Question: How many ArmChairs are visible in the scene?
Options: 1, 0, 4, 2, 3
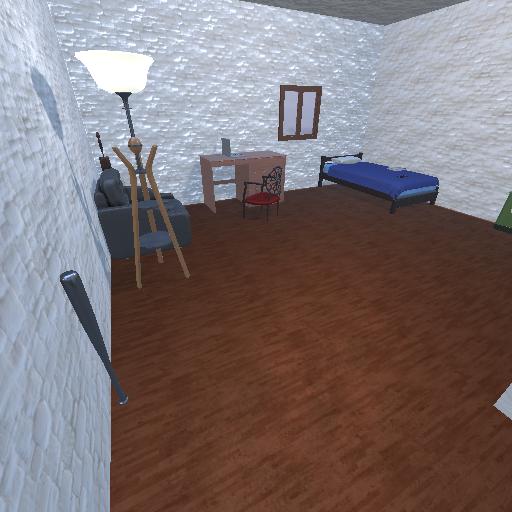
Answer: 1